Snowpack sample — Snodgrass Mountain, Crested Butte, Colorado (2/4/25, 12:06 PM MST)
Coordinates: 38.923, -106.968
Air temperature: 35 °F
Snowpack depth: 80 cm
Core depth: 60 cm
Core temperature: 32 °F
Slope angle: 14°, slope face: 78°
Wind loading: low
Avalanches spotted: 0
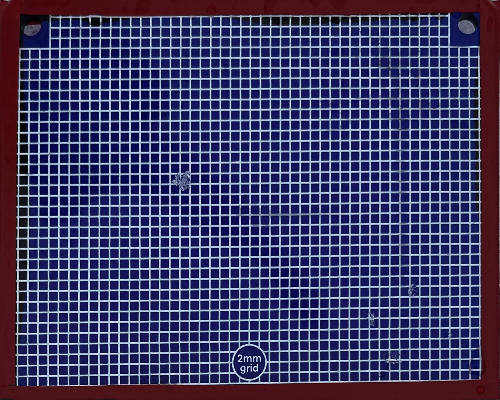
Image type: profile
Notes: No avalanches nearby, unusually warm weather for the last month reported by residents, Collected 25 yards from treeline